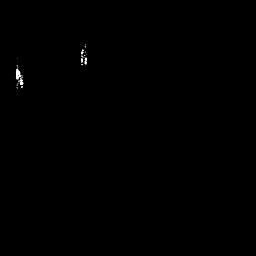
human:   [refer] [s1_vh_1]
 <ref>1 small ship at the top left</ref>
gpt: <box>[[5, 24, 9, 34, 0]]</box>

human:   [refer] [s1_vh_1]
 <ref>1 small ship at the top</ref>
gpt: <box>[[30, 17, 35, 25, 0]]</box>